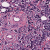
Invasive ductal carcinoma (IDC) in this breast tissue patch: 1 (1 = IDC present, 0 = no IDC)